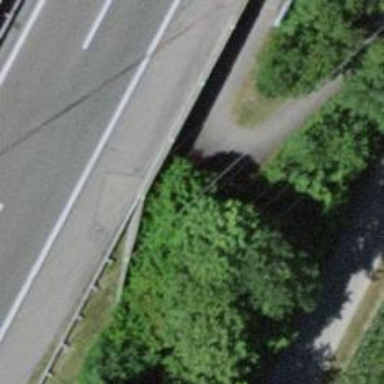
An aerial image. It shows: Asphalt footway.